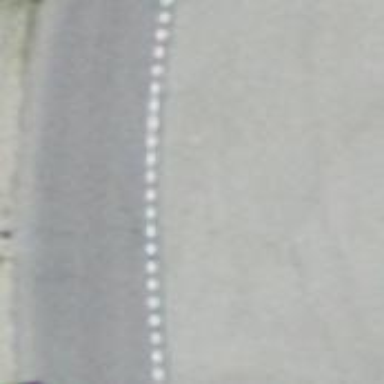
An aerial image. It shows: Unmarked crossing on asphalt footway.